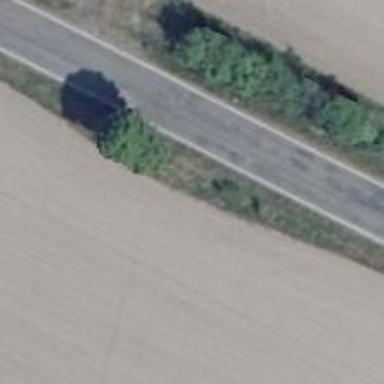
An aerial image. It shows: Deciduous tree with broadleaved leaves.